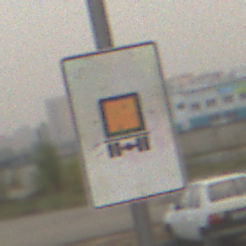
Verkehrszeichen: KennzeichnungspflichtigeFahrzeugeGefaehrlicheGueterOhnePfeilsymbol
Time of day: MorningAfternoon
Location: Outdoor (Suburban)
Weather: Overcast
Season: NotSpecified
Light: Natural